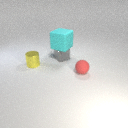
small gray metal cube to the right of small yellow metal cylinder